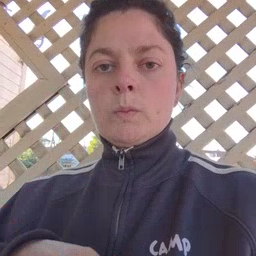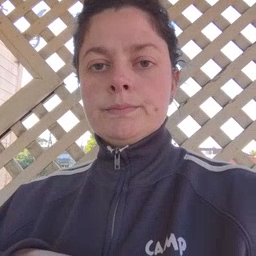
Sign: blow